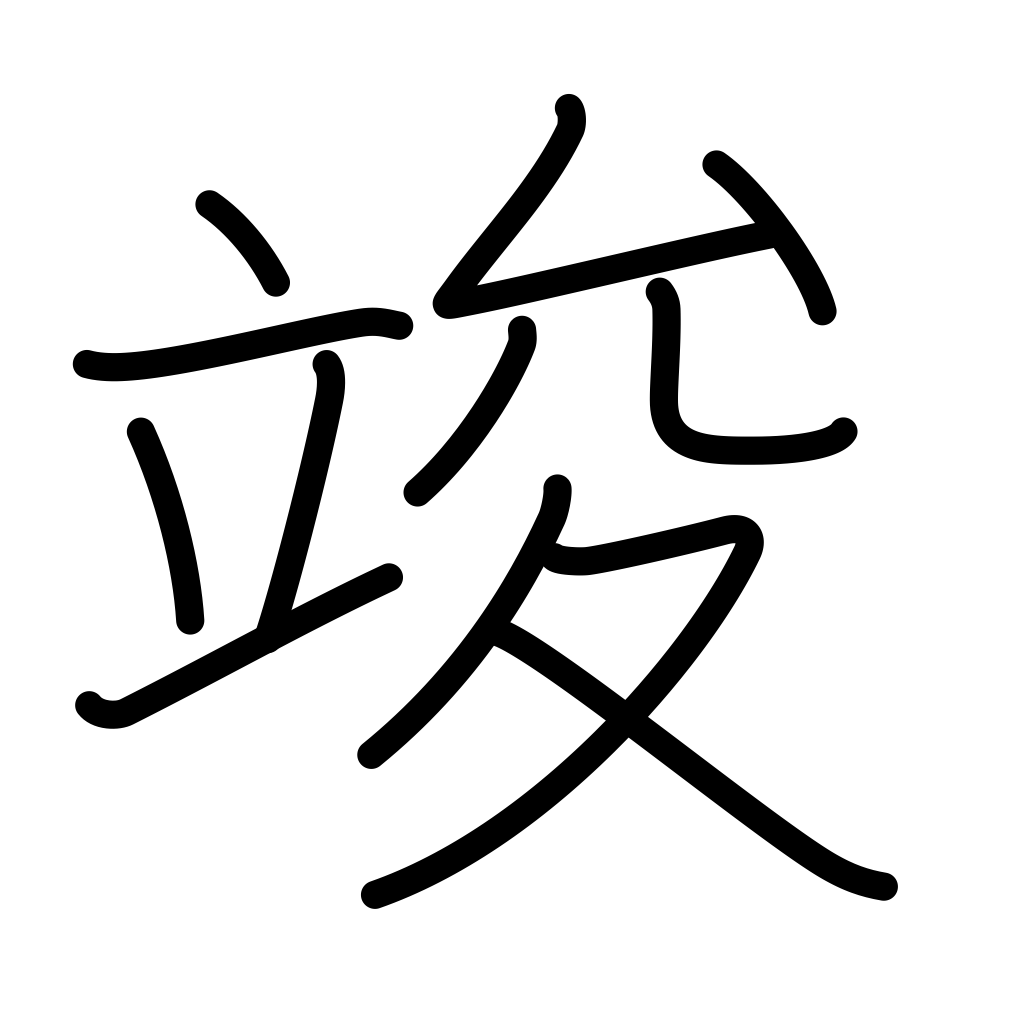
Meaning: end, finish